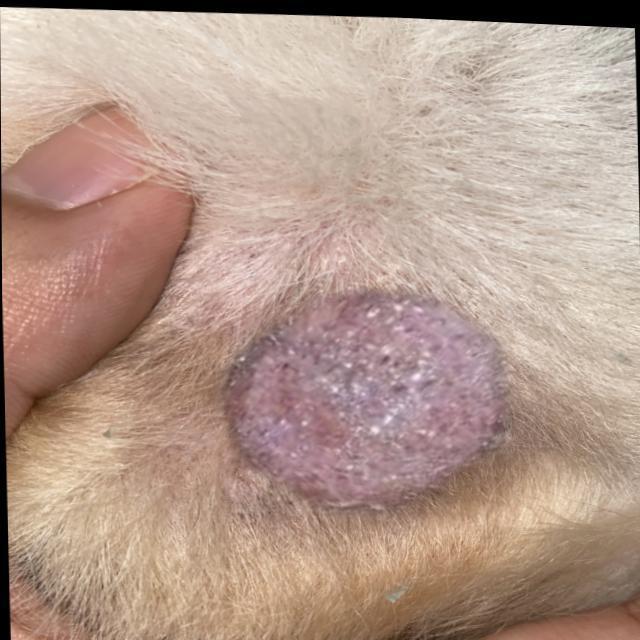
Canine ringworm (Dermatophytosis) — fungal infection caused by Microsporum or Trichophyton. Presents with circular alopecia, scaling, crusting, and broken hairs.